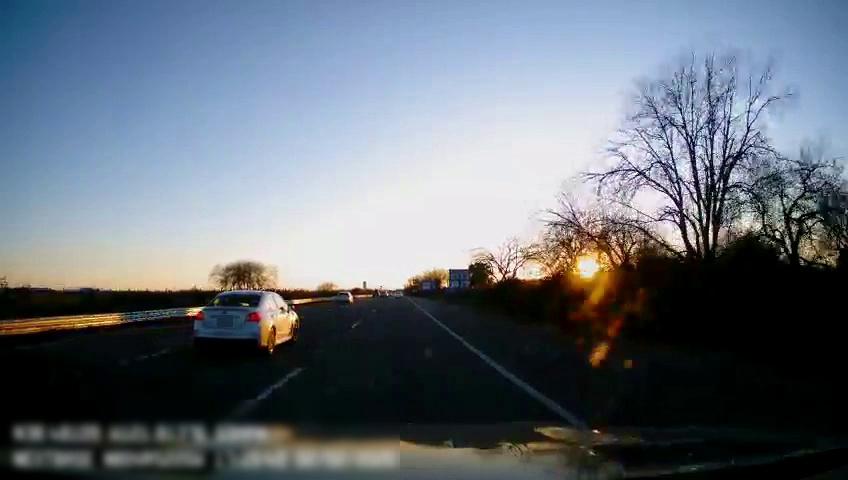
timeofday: Day
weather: Sunny
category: Drivable Space
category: Vehicles | SUV
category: Vehicles | Car
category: Lanes | Alternate Lane
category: Lanes | Alternate Lane
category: Lanes | Current Lane
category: Lanes | Alternate Lane
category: Traffic | Signs
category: Traffic | Signs